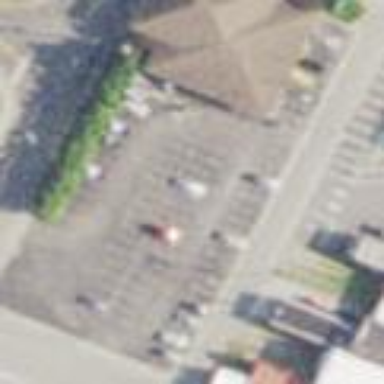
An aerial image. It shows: Parking area.